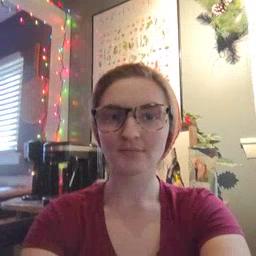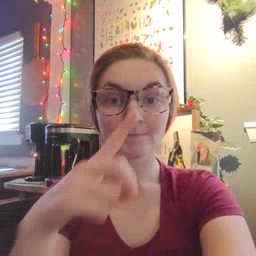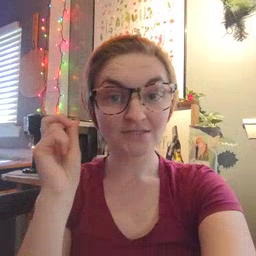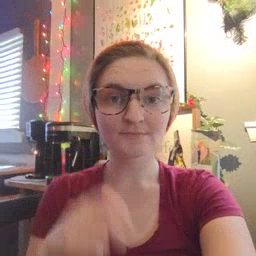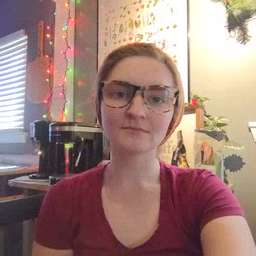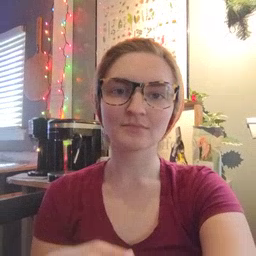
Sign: because